Interaction volume radius: 10 \u00c5
Interaction volume height: 15 \u00c5
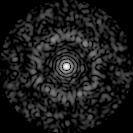
Disorder parameter: 0.851